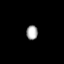
Tissue: prostate
Cell type: Endothelial cells
Senescence score: 0.6984
Nuclear area (px): 161
Mean DAPI intensity: 168.174